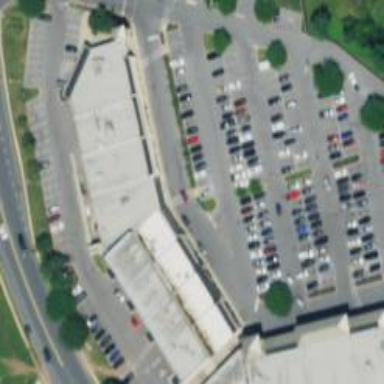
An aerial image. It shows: Parking space.